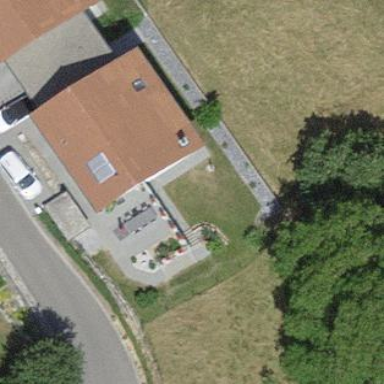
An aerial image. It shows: Detached building.